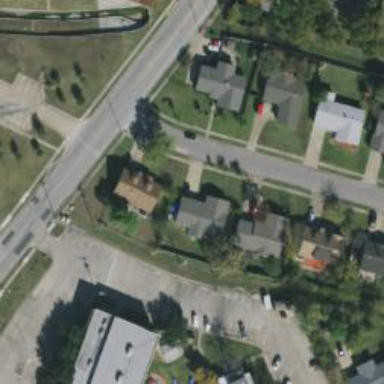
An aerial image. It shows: Alleyway designated as service road.